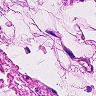
Metastatic tissue present: no